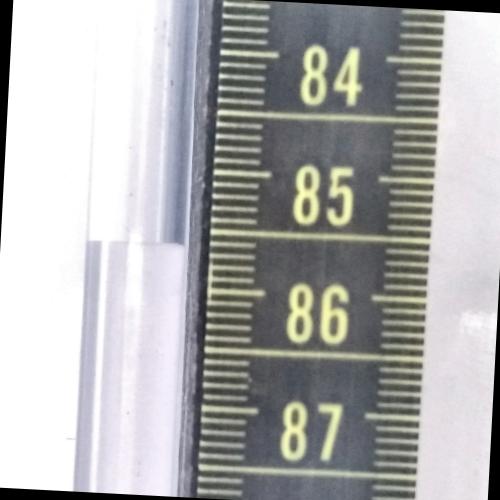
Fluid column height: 85.6 cm